Question: Is there a way to make developers live easier to jump between different codes in XCode ?
How I work today, which is in my opinion not efficient:
- I have a project with about 2 Screens of files in the explorer to the left.- I am working on part1 and I am jumping to other part of code by clicking on objects (xcode links to another file). - To get to the previous Codepart I can select the back-icon in the browserstyle toolbar or I can select the file in the explorer.- To search a specific part of code, I have to remember the name of function or object and search it with the search function.
What I am missing:
- A way to bookmark codelines, so I can access different code parts from one central view.- A way to have a set of Files open, to switch between instead of selecting files in the explorer or using the searchfunction. In Eclipse you will have tabs, so there will be direct access to a set of files. In Xcode you can double click a file in explorer and it will open a new window, which is in my opinion not really usable when you have only one screen.
Does any experienced developer have a way to make my work easier ?
Where are the tabs, which was mentoined in Martins comment ?

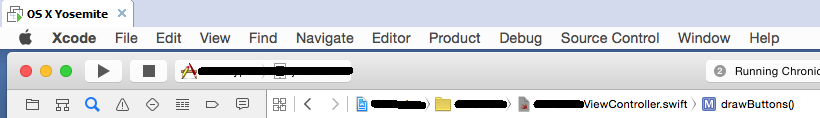
Answer: For Tabs: 'CMD+T'
There is no way to bookmark, but you can try to enable line numbers. It is useful.
To enable line numbers: Preferences('CMD+,')-> Text Editing -> Show Line Nunbers.
You can use 'CMD+L' to jump to any line number.